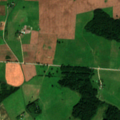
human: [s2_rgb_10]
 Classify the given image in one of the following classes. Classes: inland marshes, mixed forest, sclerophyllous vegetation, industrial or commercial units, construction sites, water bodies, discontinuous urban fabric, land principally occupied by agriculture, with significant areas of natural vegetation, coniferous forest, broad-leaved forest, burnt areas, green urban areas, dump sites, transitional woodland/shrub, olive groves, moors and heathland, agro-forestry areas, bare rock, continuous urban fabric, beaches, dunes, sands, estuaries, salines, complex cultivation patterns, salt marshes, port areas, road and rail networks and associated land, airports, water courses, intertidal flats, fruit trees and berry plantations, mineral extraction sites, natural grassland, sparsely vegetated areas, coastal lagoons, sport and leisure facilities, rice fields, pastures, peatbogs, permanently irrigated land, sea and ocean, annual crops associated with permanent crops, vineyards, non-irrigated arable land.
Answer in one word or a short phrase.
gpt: non-irrigated arable land, pastures, complex cultivation patterns, broad-leaved forest